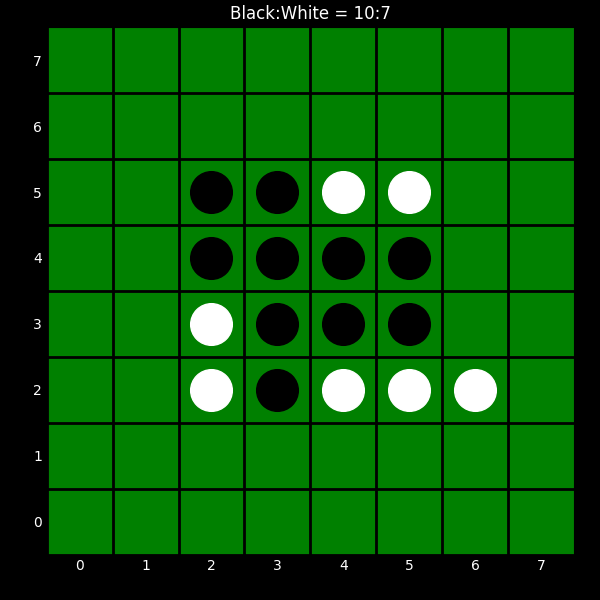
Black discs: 10
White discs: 7